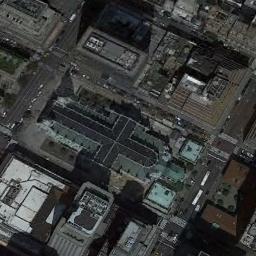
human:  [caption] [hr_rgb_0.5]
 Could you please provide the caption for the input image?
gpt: The church is surrounded by many buildings next to the road .

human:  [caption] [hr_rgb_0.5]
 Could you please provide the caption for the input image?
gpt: This is a church that looks like a cross from above .

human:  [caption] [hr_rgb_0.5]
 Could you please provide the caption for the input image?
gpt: The church with a cross-shaped roof is surrounded by other buildings and some roads .

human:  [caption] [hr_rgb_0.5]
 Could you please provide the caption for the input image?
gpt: A black-roofed church  The roof of the church is in the shape of a cross  There are many buildings and driving roads around the church .

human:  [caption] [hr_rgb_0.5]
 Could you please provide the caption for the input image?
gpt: There are many buildings near the church .